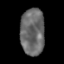
Tissue: lung
Cell type: Others
Senescence score: 0.1047
Nuclear area (px): 1109
Mean DAPI intensity: 105.748